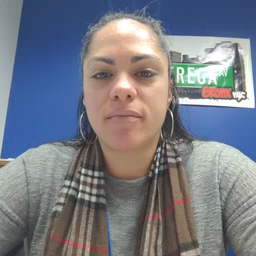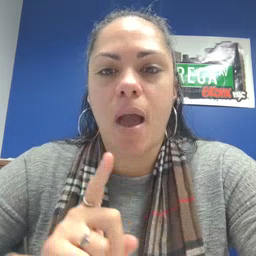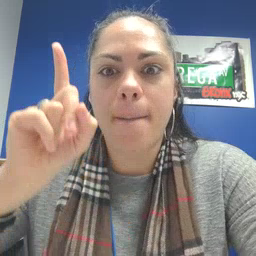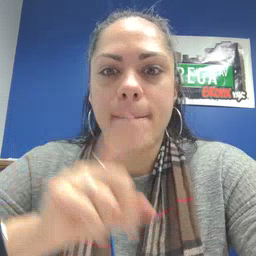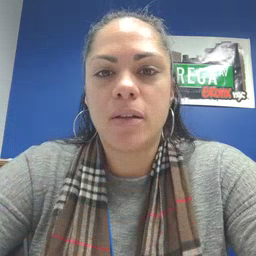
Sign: up